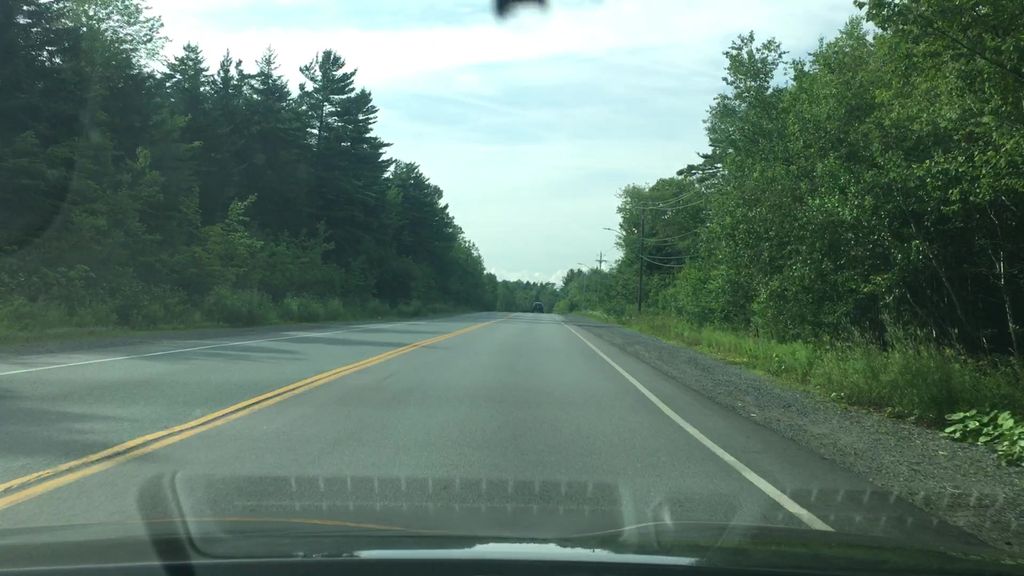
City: halifax